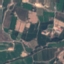
Land use / land cover: PermanentCrop